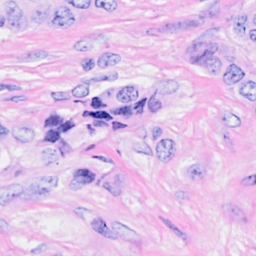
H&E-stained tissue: Breast